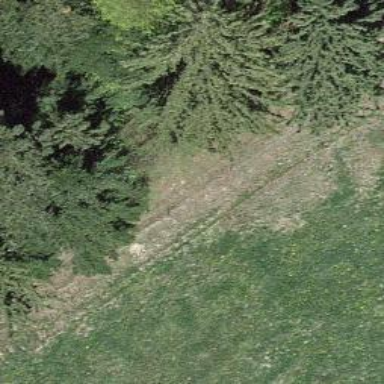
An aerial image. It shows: Bench.